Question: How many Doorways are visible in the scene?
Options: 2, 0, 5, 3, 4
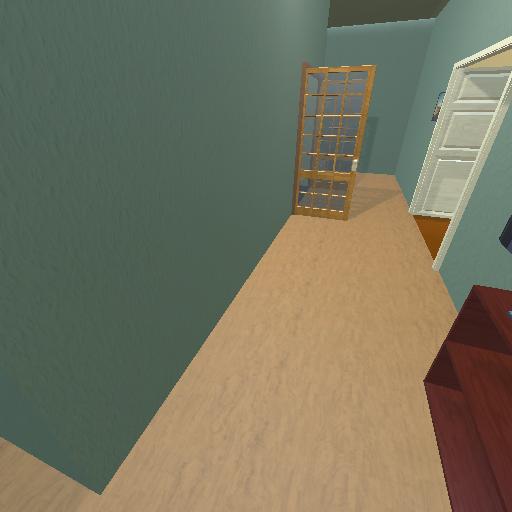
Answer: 2